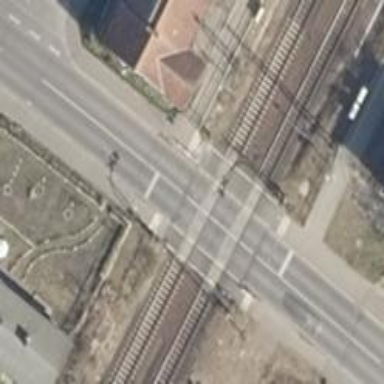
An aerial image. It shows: Railway level crossing.